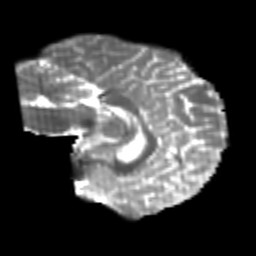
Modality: T2w
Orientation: sagittal
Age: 23
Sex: female
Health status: healthy
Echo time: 0.074 s